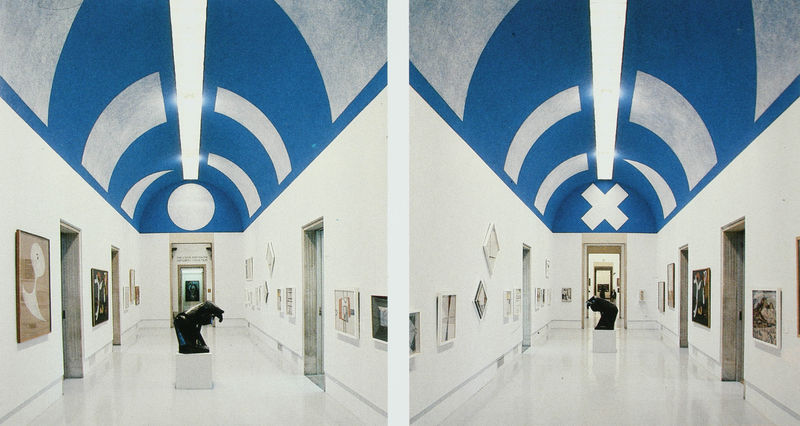
Titel: Installation Philadelphia Museum of Art, Philadelphia - Eight geometric figures drawn with white crayon on a blue valuted ceiling
Künstler: Sol Lewitt
Standort: Philadelphia (PA)
Institution: Philadelphia Museum of Art
Schlagwörter: blau, gemälde, weiß, kubismus, landschaft, raum, schwarz, tür, zimmer, wand, rahmen, sockel, bild, boden, decke, rechts, kreis, skulptur, bilder, türen, formen, glanz, streifen, bronze, plastik, galerie, flucht, foto, rechtecke, wände, gang, gewölbe, kreuz, links, rückseite, fliesen, flur, kacheln, kunst, vorderseite, ausstellung, quadrate, skulpturen, blaugrau, museum, sol, bemalung, lewitt, zeichnungen, zeichning